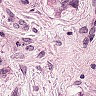
Metastatic tissue present: yes